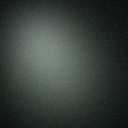
Screen state: off